Interaction volume radius: 10 \u00c5
Interaction volume height: 10 \u00c5
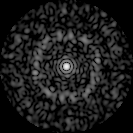
Disorder parameter: 0.8487